Aerial crown-view tile of a tropical tree (Barro Colorado Island, Panama), acquired 20250512:
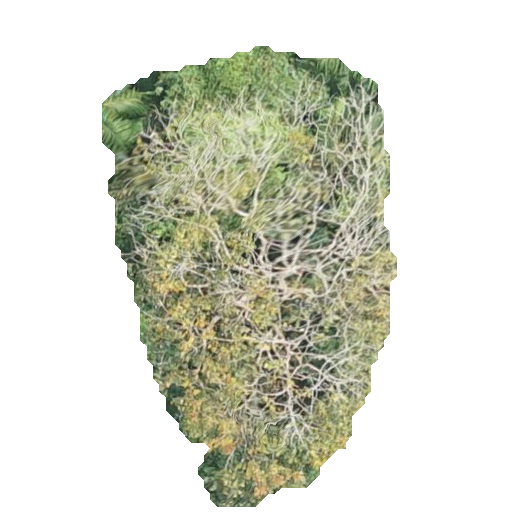
Species: Dipteryx oleifera
GBIF accepted scientific name: Dipteryx oleifera
Crown area: 146.262 m²